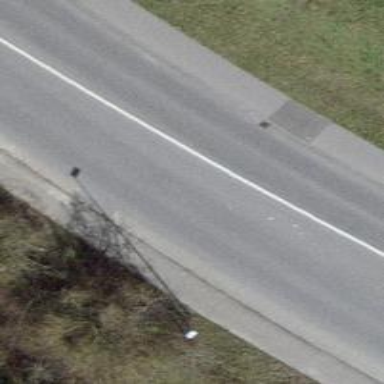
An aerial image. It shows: Tertiary road with asphalt surface and sidewalks on both sides.